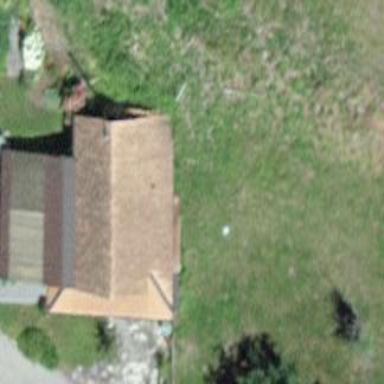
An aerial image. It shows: Barn.